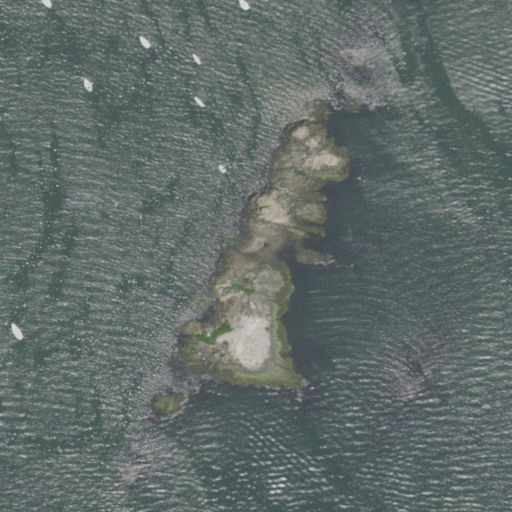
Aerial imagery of bar in New York named Scotch Caps containing only open water